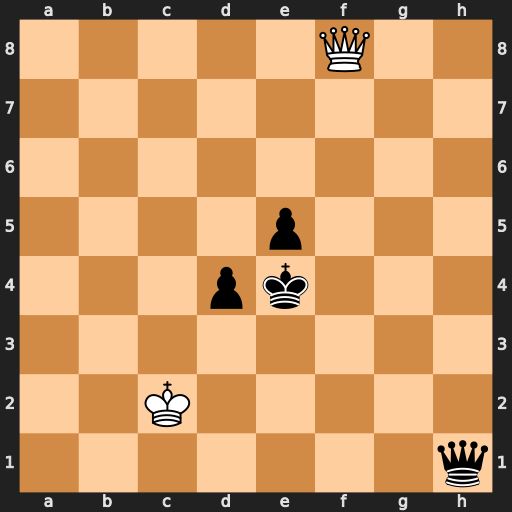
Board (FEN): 5Q2/8/8/4p3/3pk3/8/2K5/7q
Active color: w
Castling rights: -
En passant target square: -
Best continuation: Qa8+ Ke3 Qxh1